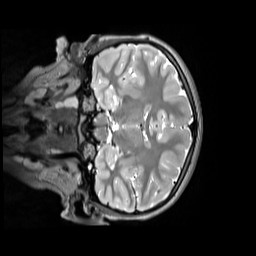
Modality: T2w
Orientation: coronal
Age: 10
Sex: female
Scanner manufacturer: siemens
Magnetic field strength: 3 T
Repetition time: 3.2 s
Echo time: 0.408 s